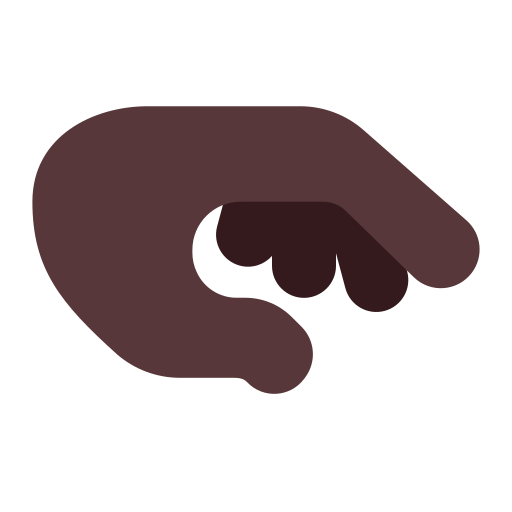
palm down hand flat dark